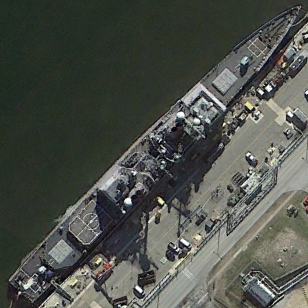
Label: cruiser